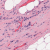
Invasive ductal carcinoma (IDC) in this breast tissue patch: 0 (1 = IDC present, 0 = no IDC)